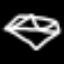
Label: diamond